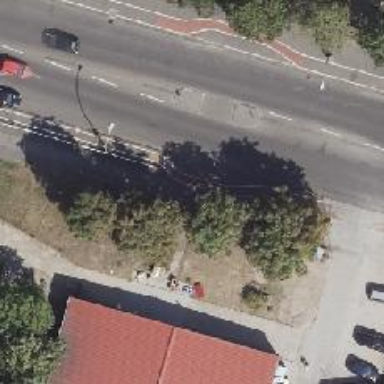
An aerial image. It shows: Asphalt footway.